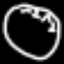
Label: clock